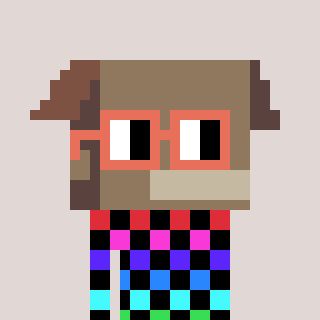
a pixel art character with square orange glasses, a box-shaped head and a yellow-colored body on a warm background